Aerial crown-view tile of a tropical tree (Barro Colorado Island, Panama), acquired 20240716:
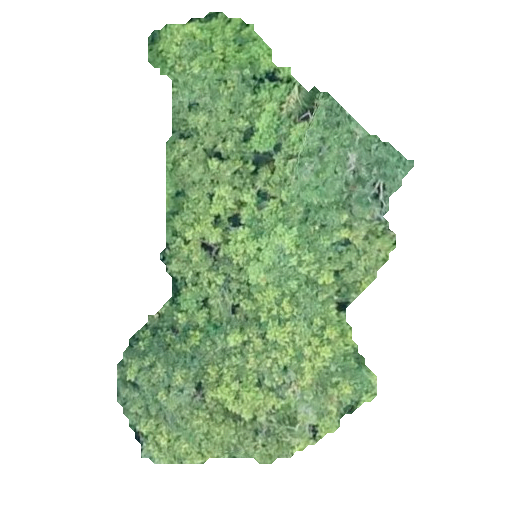
Species: Spondias mombin
GBIF accepted scientific name: Spondias mombin
Crown area: 135.254 m²